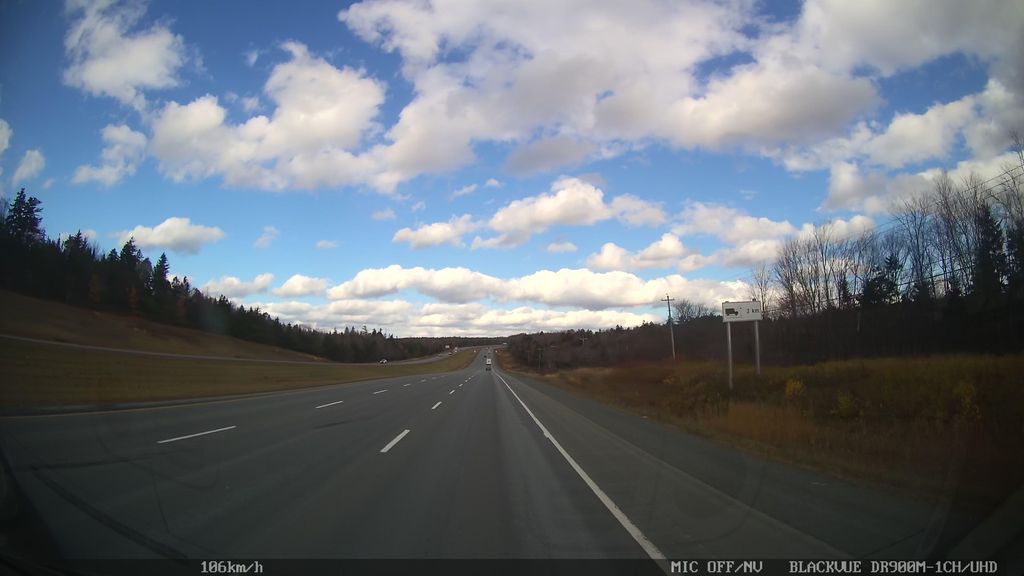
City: halifax